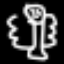
Label: angel